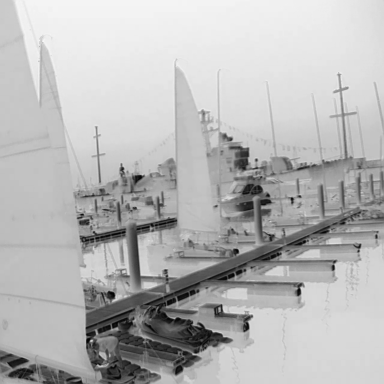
There is a sailboat in the infrared image.